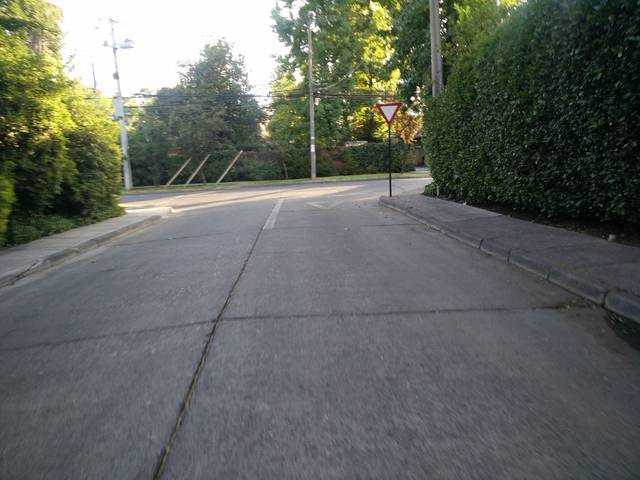
Region: Chile
Coordinates: -33.385, -70.583